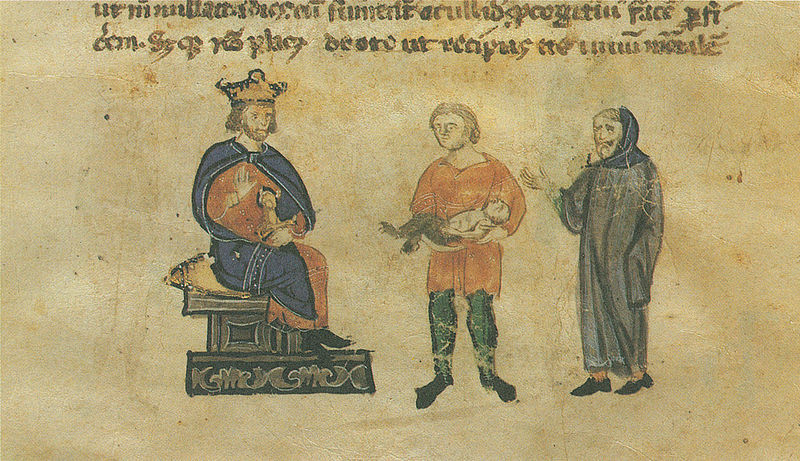
Titel: Alexanderroman
Institution: Leipzig, Stadtbibliothek
Schlagwörter: blau, männer, rot, richter, kind, könig, gestalt, buch, druck, dämon, mittelalter, segen, latein, dämon7